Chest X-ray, PA view. Patient: 64 years old, sex M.
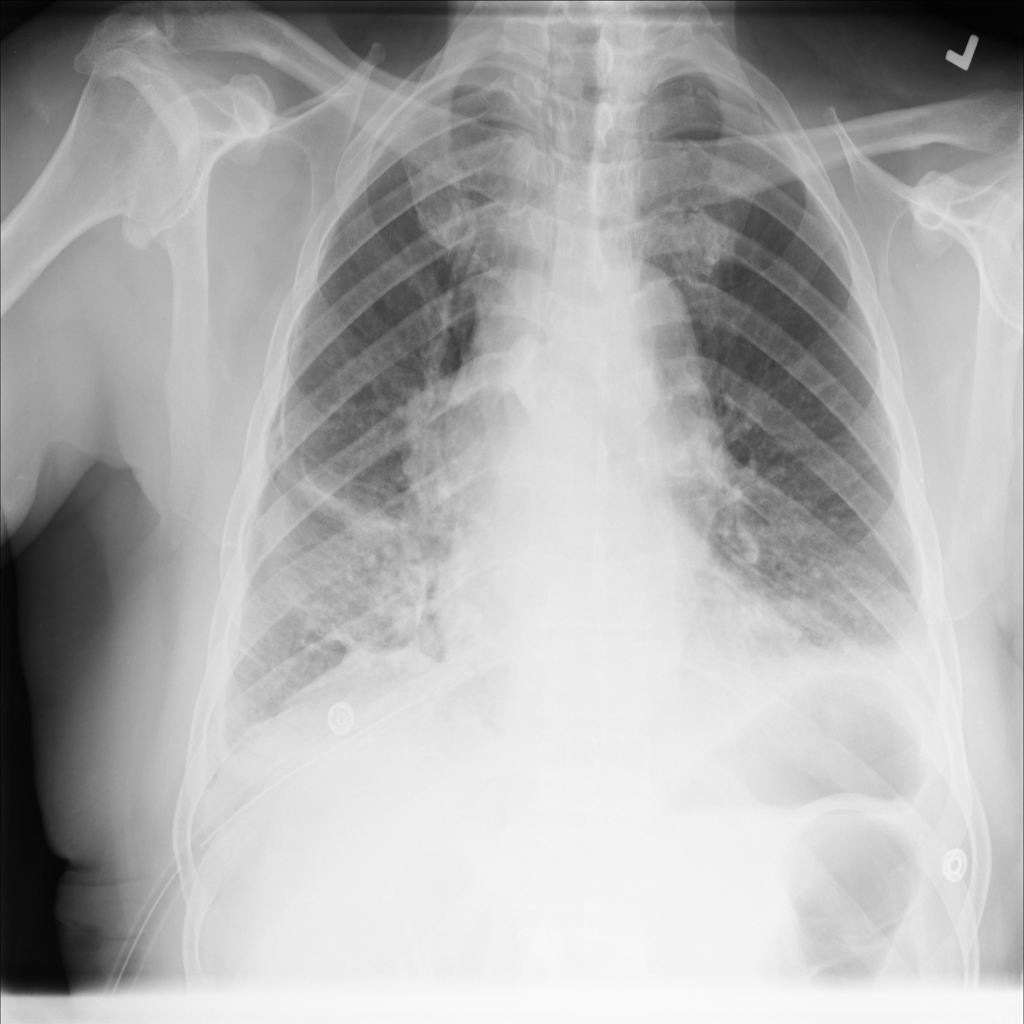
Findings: Atelectasis, Effusion, Pneumothorax